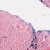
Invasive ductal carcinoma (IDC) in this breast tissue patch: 1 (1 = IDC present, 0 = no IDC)